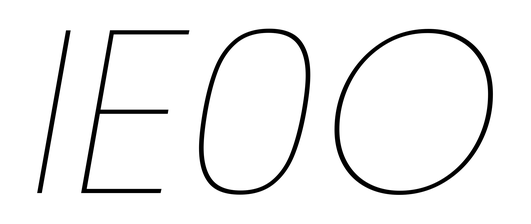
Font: Poppins-ThinItalic